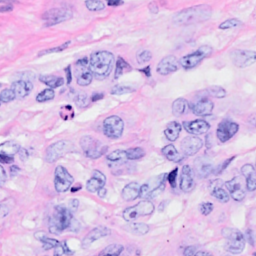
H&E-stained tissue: Breast